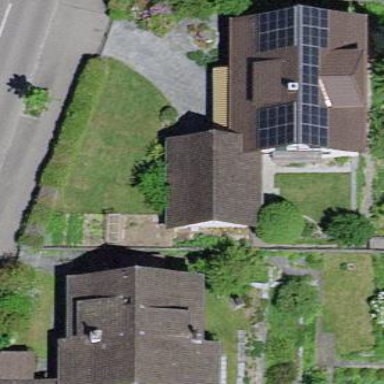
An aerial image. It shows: Simple and straightforward house.